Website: lowes
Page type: billing-address
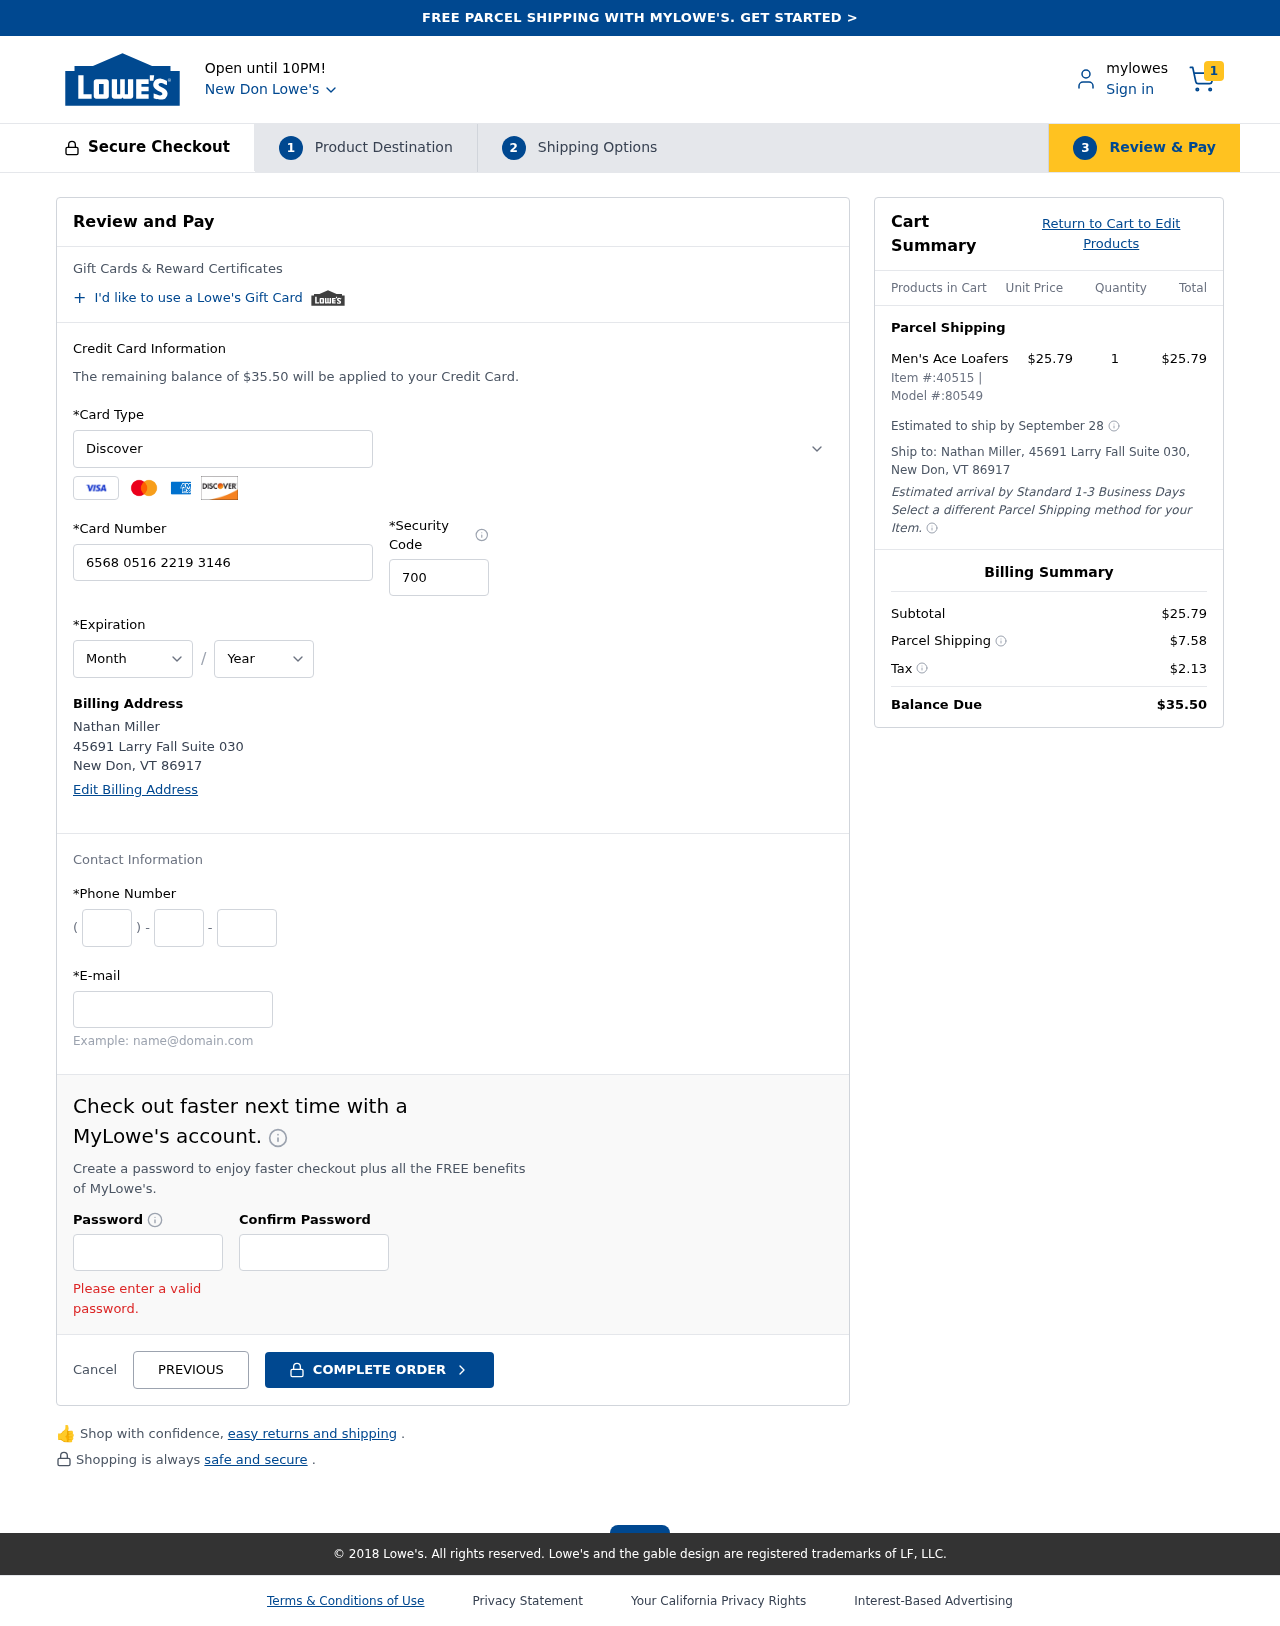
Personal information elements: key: PII_CARD_CVV
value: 700
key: PII_CARD_EXPIRY_MONTH
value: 04
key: PII_CARD_EXPIRY_YEAR
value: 30
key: PII_CARD_NUMBER
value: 6568 0516 2219 3146
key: PII_CARD_TYPE
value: Discover
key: PII_CITY
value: New Don
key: PII_CITY_STATE_ZIP
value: New Don, VT 86917
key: PII_EMAIL
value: nathanmiller@yahoo.com
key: PII_FULLNAME
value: Nathan Miller
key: PII_PHONE_AREA
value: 575
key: PII_PHONE_PREFIX
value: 554
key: PII_PHONE_SUFFIX
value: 7364
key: PII_STREET
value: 45691 Larry Fall Suite 030
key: PII_FULLNAME2
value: Nathan Miller
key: PII_STREET2
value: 45691 Larry Fall Suite 030
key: PII_CITY_STATE_ZIP2
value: New Don, VT 86917
Product elements: key: PRODUCT1_NAME
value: Men's Ace Loafers
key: PRODUCT1_PRICE
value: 25.79
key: PRODUCT1_QUANTITY
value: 1
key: PRODUCT_ITEM_NUMBER
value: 40515
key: PRODUCT_MODEL_NUMBER
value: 80549
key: PRODUCT1_LINE_TOTAL
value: $25.79
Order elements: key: ORDER_NUM_ITEMS
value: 1
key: ORDER_TOTAL
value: $35.50
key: ORDER_SHIPPING_DATE
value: September 28
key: ORDER_SUBTOTAL
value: $25.79
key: ORDER_SHIPPING_COST
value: $7.58
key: ORDER_TAX
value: $2.13